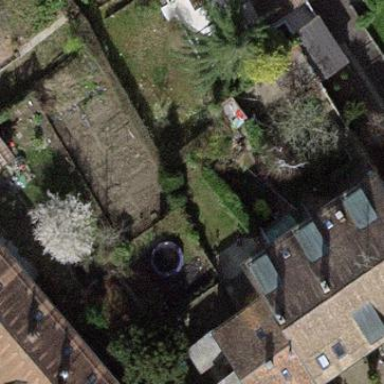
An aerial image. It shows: Garden enclosed by fence.